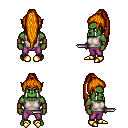
a pixel art fantasy rpg character, male body template, orc, green skin, white sleeveless shirt, magenta pants, dark blonde extra-long topknot hairstyle, leather bracers, gold boots, dagger, four views (front, back, left, right), 2x2 character sprite sheet, small pixel art, hard edges, no anti-aliasing